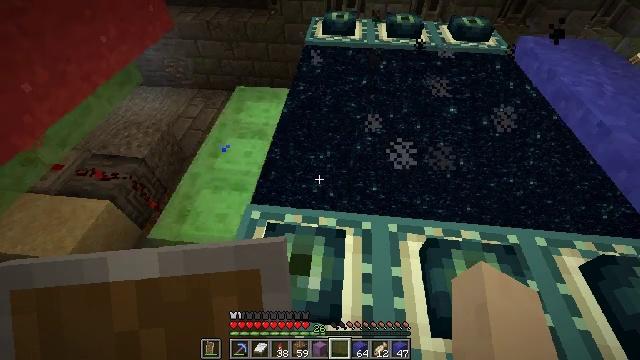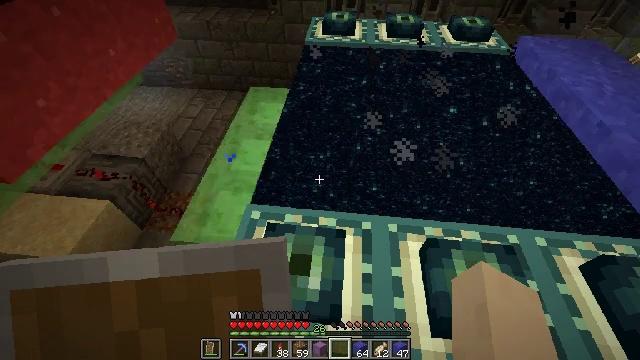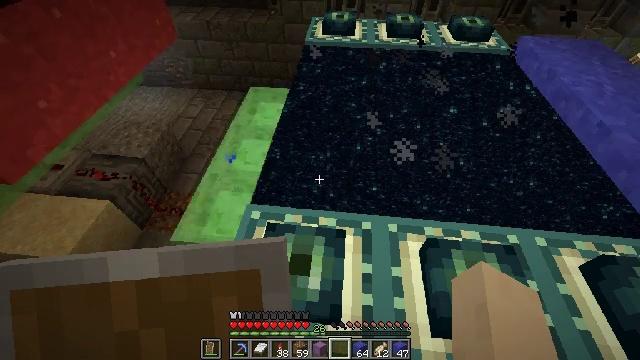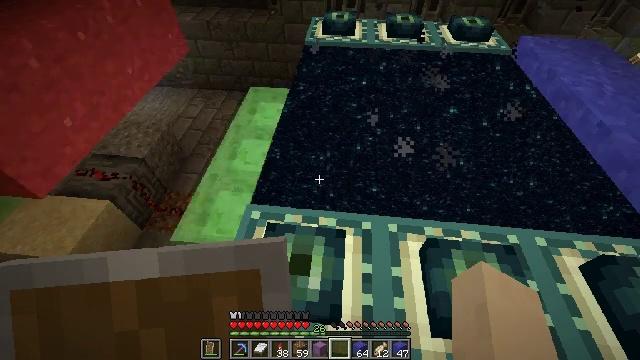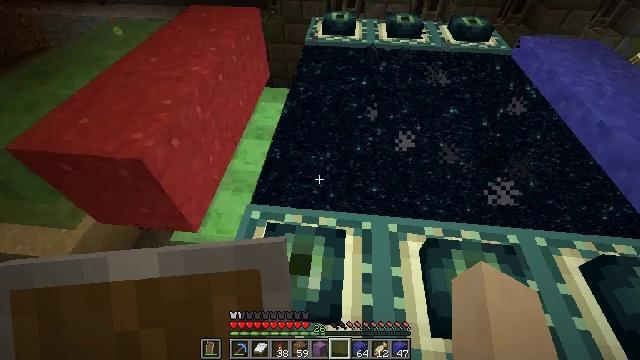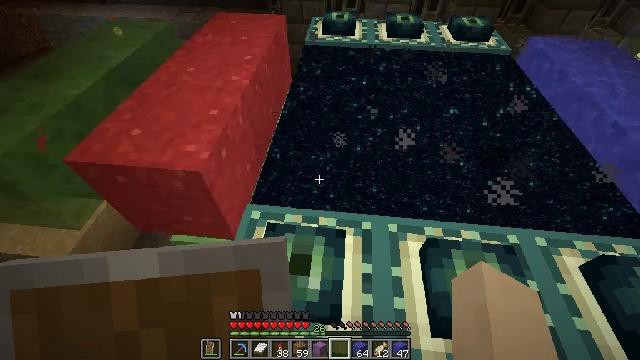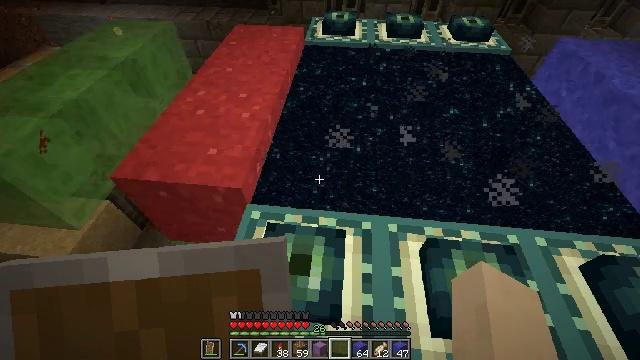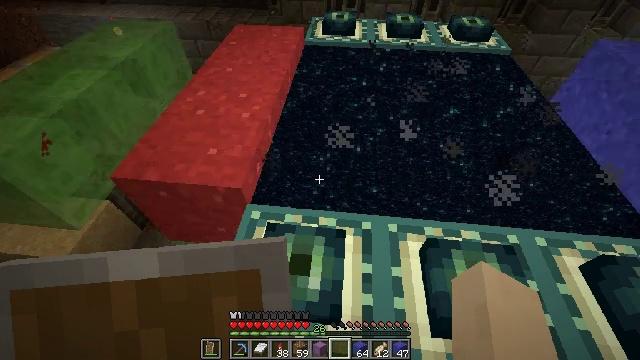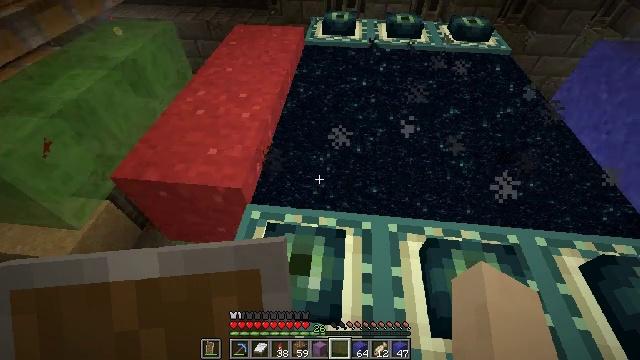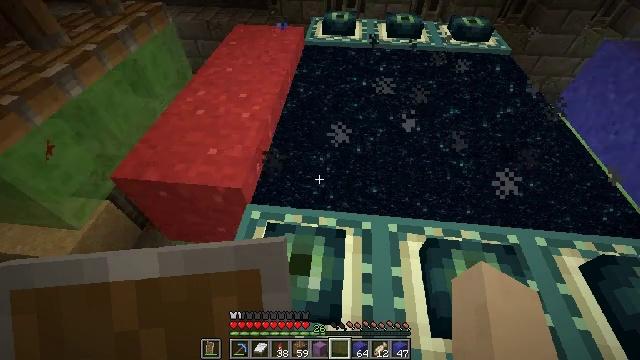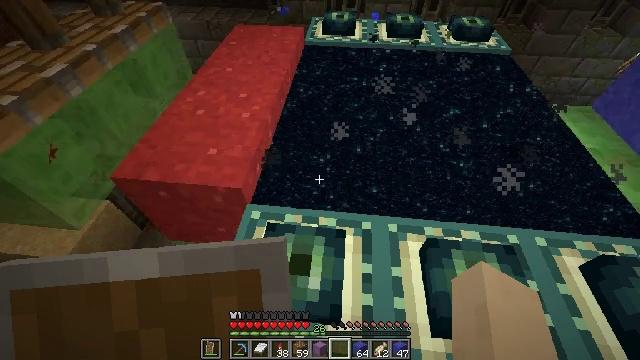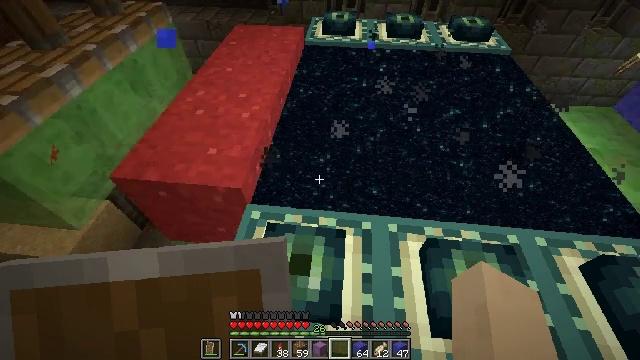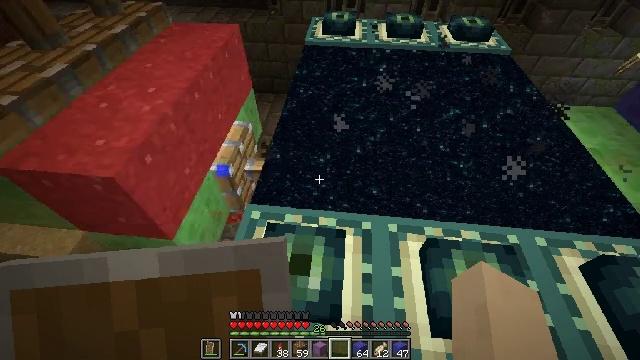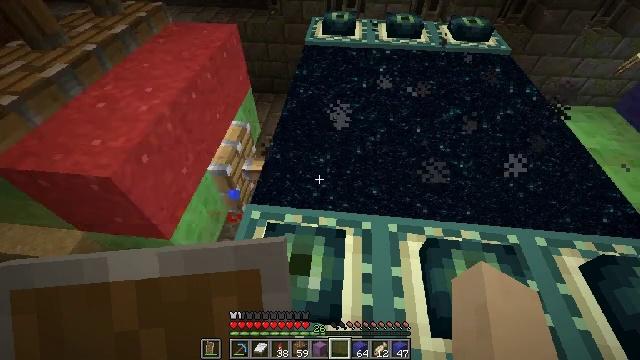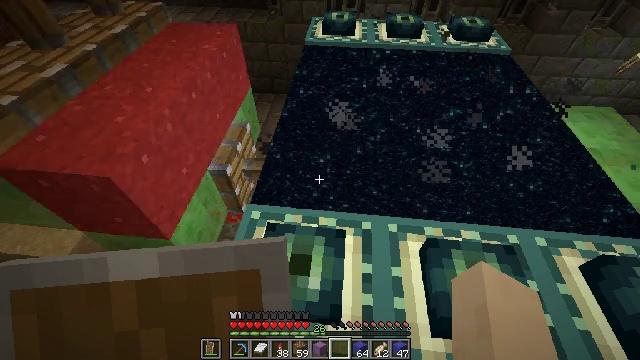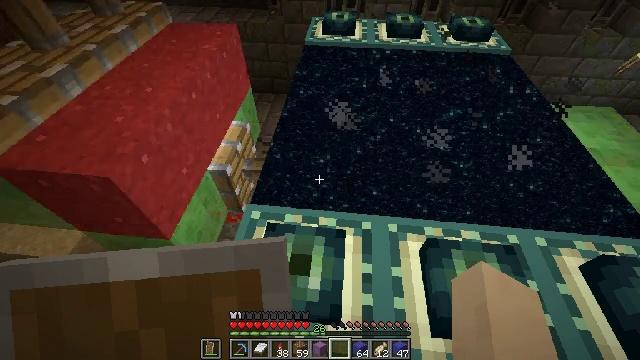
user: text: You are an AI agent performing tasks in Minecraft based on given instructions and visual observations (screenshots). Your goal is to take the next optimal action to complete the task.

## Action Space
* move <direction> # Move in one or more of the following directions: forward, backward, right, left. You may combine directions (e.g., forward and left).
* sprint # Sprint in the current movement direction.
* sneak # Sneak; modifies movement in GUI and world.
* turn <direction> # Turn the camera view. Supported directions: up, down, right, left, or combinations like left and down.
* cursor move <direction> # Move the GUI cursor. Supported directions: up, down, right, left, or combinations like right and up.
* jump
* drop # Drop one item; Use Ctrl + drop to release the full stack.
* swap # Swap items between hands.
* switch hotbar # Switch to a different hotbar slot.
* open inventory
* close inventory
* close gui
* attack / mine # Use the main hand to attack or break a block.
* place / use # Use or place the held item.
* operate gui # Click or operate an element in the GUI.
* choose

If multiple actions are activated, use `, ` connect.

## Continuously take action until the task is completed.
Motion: motion action
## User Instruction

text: Dig up the red concrete powder block.
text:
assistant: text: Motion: no_op
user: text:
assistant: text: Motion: no_op
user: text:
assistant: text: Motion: no_op
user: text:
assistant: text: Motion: no_op
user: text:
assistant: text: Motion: no_op
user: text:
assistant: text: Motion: no_op
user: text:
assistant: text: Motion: no_op
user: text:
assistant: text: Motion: no_op
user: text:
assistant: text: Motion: no_op
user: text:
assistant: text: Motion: no_op
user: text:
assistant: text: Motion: no_op
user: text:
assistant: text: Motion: no_op
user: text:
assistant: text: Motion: no_op
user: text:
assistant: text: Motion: no_op
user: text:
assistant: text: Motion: no_op
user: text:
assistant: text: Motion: no_op
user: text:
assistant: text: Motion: no_op
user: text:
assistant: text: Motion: no_op
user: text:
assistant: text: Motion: no_op
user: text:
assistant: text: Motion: no_op
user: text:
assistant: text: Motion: no_op
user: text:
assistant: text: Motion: no_op
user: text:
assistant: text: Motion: no_op
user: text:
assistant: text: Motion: no_op
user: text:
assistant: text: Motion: no_op
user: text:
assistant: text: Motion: no_op
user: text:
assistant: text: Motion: no_op
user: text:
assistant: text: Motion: no_op
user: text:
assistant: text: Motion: no_op
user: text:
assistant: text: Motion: no_op